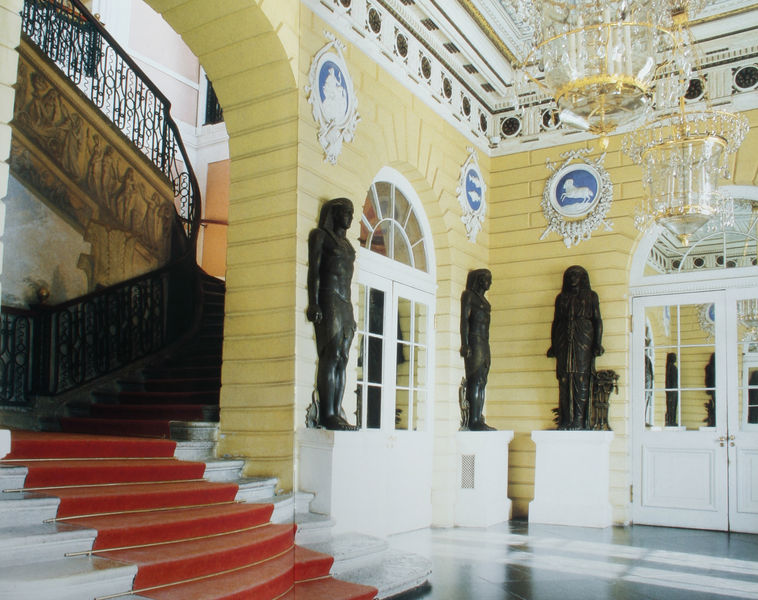
Titel: Ägyptisches Vestibül im Erdgeschoss
Künstler: Charles Cameron
Standort: St. Petersburg
Institution: Schloss Pawlowsk
Schlagwörter: blau, schatten, weiß, gelb, braun, fenster, hell, licht, marmor, paris, raum, schwarz, tür, zimmer, gebäude, haus, rot, beige, teppich, wand, architektur, barock, sockel, stein, innenraum, spiegel, spiegelung, sonne, boden, gold, interieur, decke, innen, mutter, england, pferd, skulptur, statue, relief, leiste, türen, mauer, saal, figuren, treppe, arch, architecture, blue, chandelier, column, hall, lamp, men, ornate, palace, people, red, stair, stairs, steps, white, window, black, carpet, figures, interior, jugendstil, painting, room, wall, windows, yellow, diele, verzierung, mirror, mirrors, pattern, picture, kronleuchter, leuchter, lüster, metall, stuck, aufgang, brown, floor, geländer, läufer, railing, staircase, stufe, stufen, bronze, plastik, galerie, halle, foto, fotografie, eingang, fugen, gang, treppenstufen, lamm, sprossen, palast, jungfrau, festlich, fries, wappen, villa, skulpturen, plastiken, statuen, kristall, classic, classical, greek, man, naked, stone, treppenhaus, building, house, treppengeländer, baroque, spiege, museum, stuckdecke, light, drinnen, emblem, bemalung, madonna, castle, villa stuck, photo, sculpture, spiral, innenarchitektur, purpur, fische, tie, door, marble, victorian, ägyptisch, person, ägypten, standbilder, palais, ancient, doors, treppenaufgang, vorhalle, erdgeschoss, eingangshalle, artrium, foyer, brick, bricks, ceiling, medaillons, art, ground, statues, luster, widder, handlauf, stiege, roter teppich, steinbock, fish, goat, ram, sheep, brass, bleikristall, medallions, museeum, pharao, carving, rococo, tan, unsere liebe frau, pedestal, round, open, heilige maria, doric, frieze, hallway, photograph, geschmack, pharaonen, porphyr, fraglich, sternbilder, verspiegelt, egyptian, base, greece, sculptures, exhibition, cameo, madonna mit dem kind, wealthy, egypt, red carpet, celing, zodiac, stairway, panel, curve, lighting, interior scene, museum staircase, egyptian sculpture, carved, staircare, pharoah, plaques, bannister, gay, panels, antinous, spiral staircase, winding, mummy, delicate, dumb, miroor, majolica, meuseum, pharos, chandeliers, ironwork, bannnisters, beauharnais, filigree, wrought iron, dorr, maria von nazaret, wirror, lighter